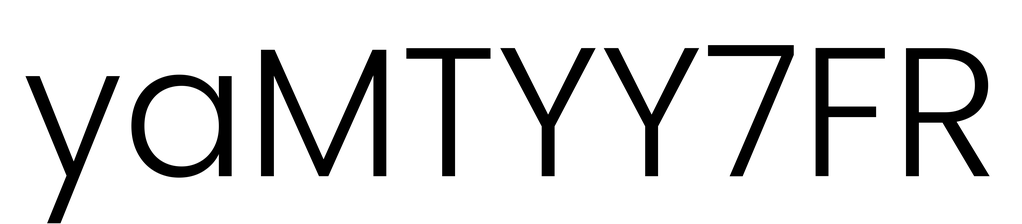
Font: Poppins-Light